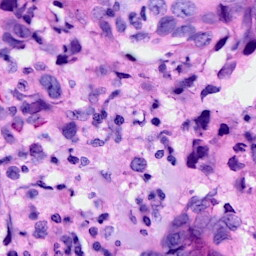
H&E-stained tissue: Breast